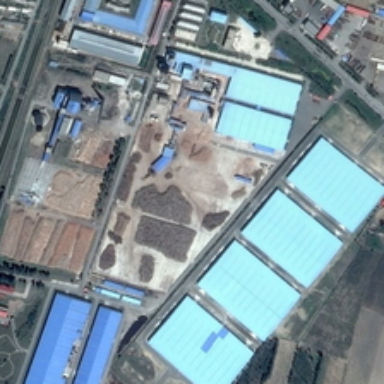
Many buildings and some green trees are in an industrial area .